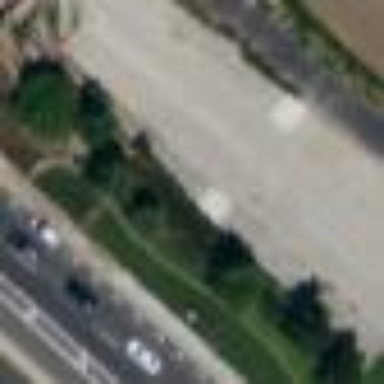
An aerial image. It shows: Retaining wall.